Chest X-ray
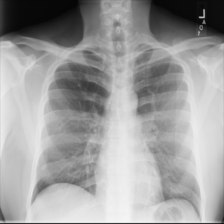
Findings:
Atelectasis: negative
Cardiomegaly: negative
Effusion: negative
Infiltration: negative
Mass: negative
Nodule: negative
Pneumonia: negative
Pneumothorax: negative
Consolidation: negative
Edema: negative
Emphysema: negative
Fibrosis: negative
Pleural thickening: negative
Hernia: negative